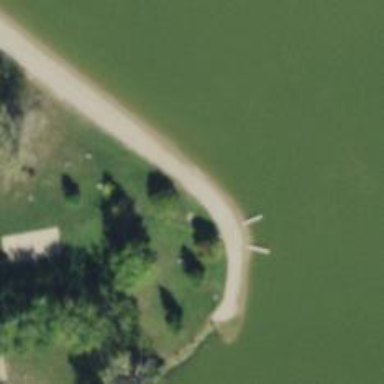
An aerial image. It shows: Dock by the waterway.